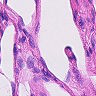
Metastatic tissue present: no